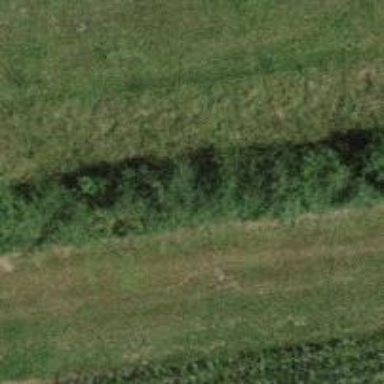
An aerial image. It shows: Hedge acting as barrier.